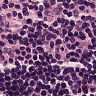
Metastatic tissue present: no